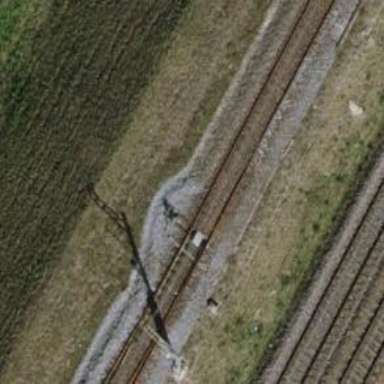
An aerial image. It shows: Railway switch.